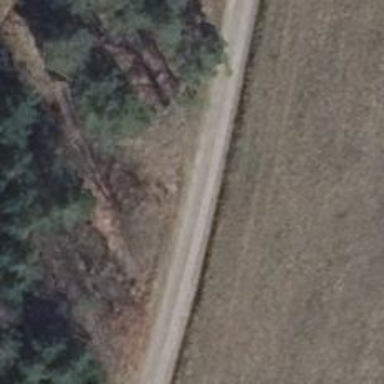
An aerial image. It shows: Unclassified road with concrete surface.